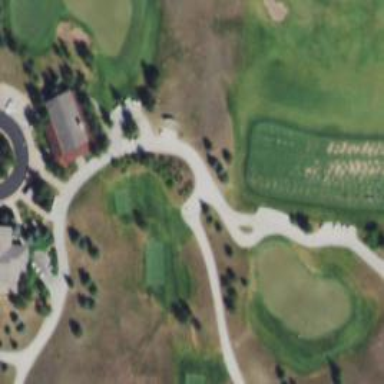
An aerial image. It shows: Nordic path groomed for classic and skating. It resembles golf cart path.